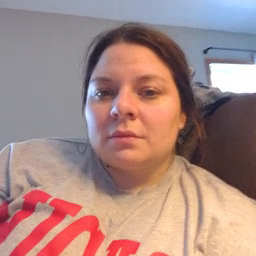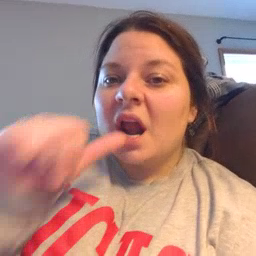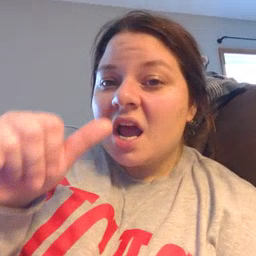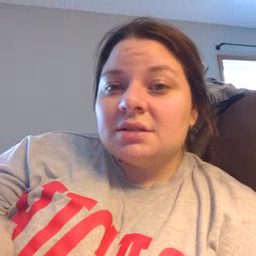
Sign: nuts